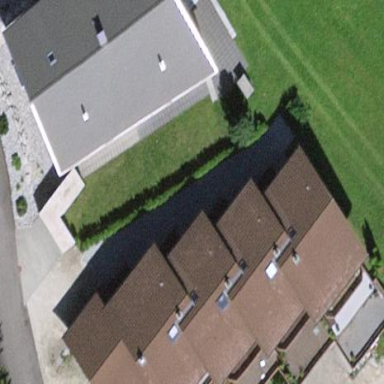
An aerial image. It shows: Terrace building.